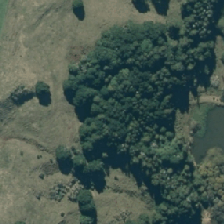
Land cover: indigenous_forest